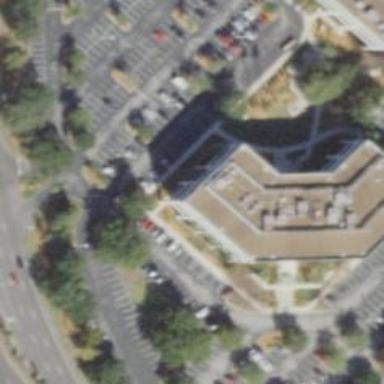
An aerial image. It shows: Commercial building.